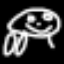
Label: frog